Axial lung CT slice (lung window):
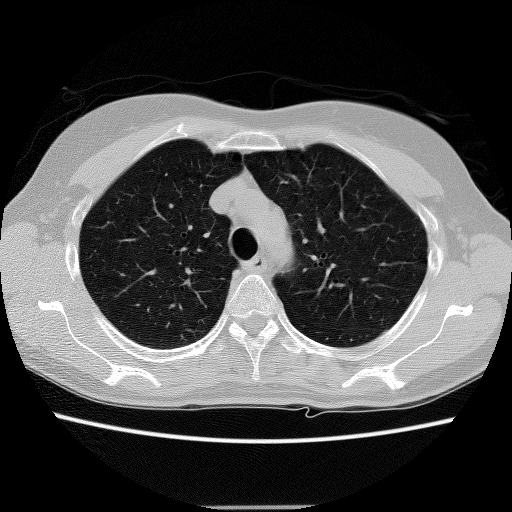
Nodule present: no